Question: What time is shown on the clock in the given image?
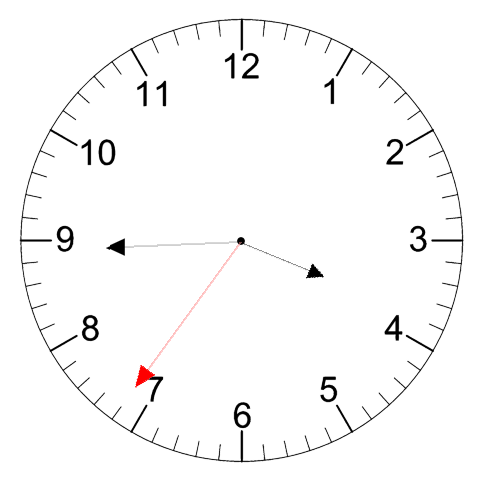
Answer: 03:44:36